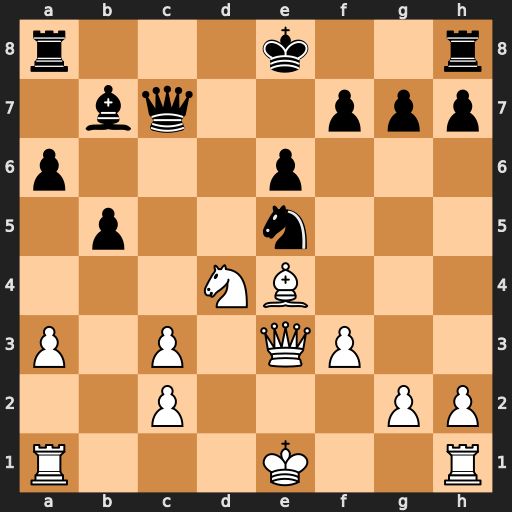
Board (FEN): r3k2r/1bq2ppp/p3p3/1p2n3/3NB3/P1P1QP2/2P3PP/R3K2R
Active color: w
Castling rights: KQkq
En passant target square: -
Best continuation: Bxb7 Qxb7 Qxe5